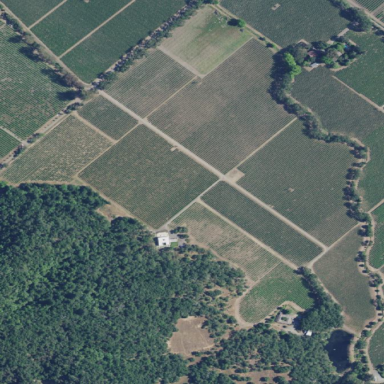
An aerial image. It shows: Vineyard where grapes are grown.